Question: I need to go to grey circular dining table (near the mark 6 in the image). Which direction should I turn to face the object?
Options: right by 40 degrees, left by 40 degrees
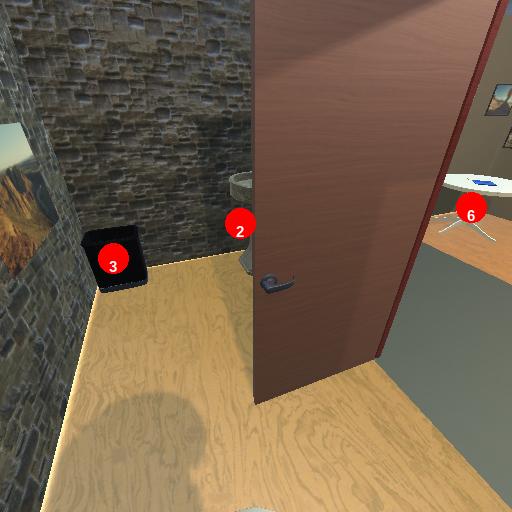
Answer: right by 40 degrees